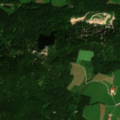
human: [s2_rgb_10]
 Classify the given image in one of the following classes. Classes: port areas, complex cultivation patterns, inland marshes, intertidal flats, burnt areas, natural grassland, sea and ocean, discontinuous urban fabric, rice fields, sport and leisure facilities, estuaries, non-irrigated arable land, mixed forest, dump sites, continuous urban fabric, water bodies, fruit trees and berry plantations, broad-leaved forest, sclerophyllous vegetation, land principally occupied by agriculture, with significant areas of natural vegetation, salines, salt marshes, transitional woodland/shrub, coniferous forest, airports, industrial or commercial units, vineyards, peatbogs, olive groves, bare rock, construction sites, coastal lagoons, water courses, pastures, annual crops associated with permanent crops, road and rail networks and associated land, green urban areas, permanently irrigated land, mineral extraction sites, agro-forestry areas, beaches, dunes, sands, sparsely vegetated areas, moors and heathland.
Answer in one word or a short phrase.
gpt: discontinuous urban fabric, pastures, mixed forest